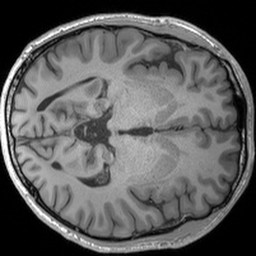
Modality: T1w
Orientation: axial
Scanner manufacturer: siemens
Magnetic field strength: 3 T
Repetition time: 1.54 s
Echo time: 0.00234 s